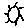
Label: sun